Question: I am wondering specifically about the wrapper and how to structure the site. I have all content contained within 960 pixels, except for the header image (which is below the navigation). I've attached an image below.
If I'm understanding correctly, I've read in some places to place the header image outside the wrapper, others say within.
Any clarification would be greatly appreciated, I know there are so many ways to do this, but I'd like it to be really clean and adhere to recent standards. I'm using HTML5, not that it matters much.

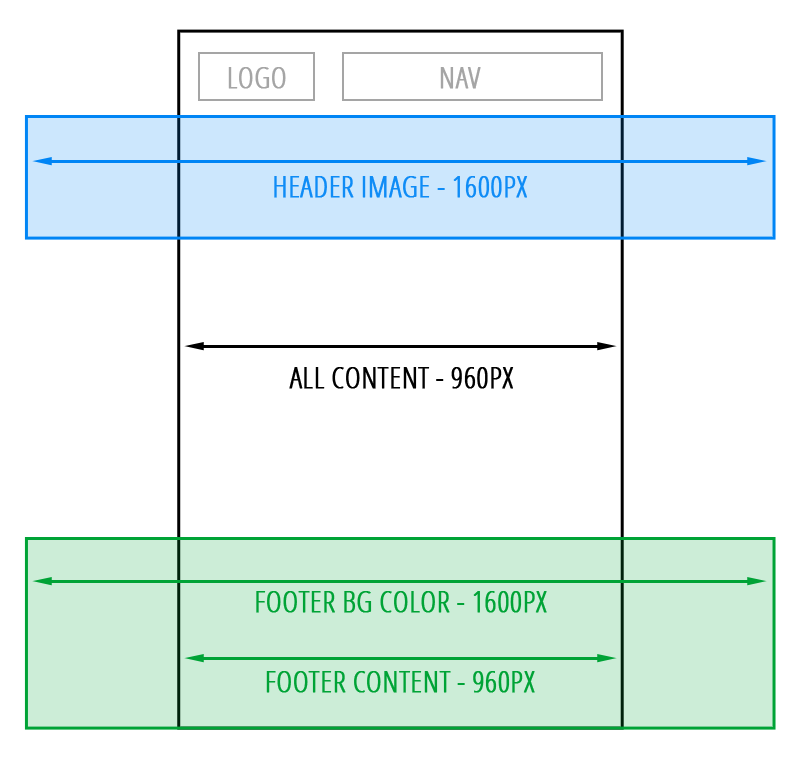
Answer: You can create a wrapper class, and but use it only where you need it. So, in your case it would go like this...
- - - - -
That way, although it might seem chopped out, you'll get the desired behaviour, those elements in wrapper having the 'normal' width, while the other go the full width, by default.
See how that works <URL>.
This is essential (and also obligatory by SO):
'''
div {background: #eee; height: 50px;}
div.wrapper {background: #ccc; width: 200px; margin: auto;}
'''
EDIT
And since you want to keep your footer together, not in two separate parts (which makes perfect sense), you can do this, it works too:
'''
<div id="footer">
<div class="wrapper"></div>
</div>
'''
And if you don't want your wide elements to scale, you can define their width, too... Like having a bigger wrapper for those. You can also center the background and never worry about it (thanks @kennypu). Plenty of options once you tame your wrappers.
Note: I might've not used the proper terminology, as wrapper is wrapping only parts of the site and not the whole thing (maybe you can think of it as a limiter), but you get the point.